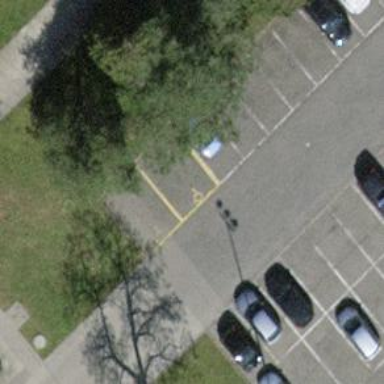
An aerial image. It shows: Disabled parking space.